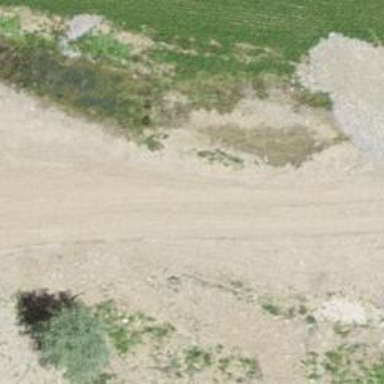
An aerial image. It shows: Driveway with sandy surface.